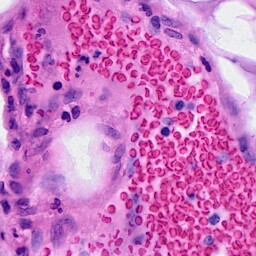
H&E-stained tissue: Breast